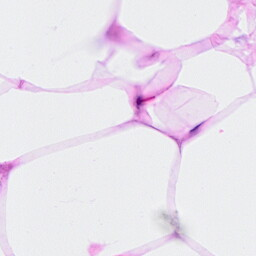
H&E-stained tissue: Breast